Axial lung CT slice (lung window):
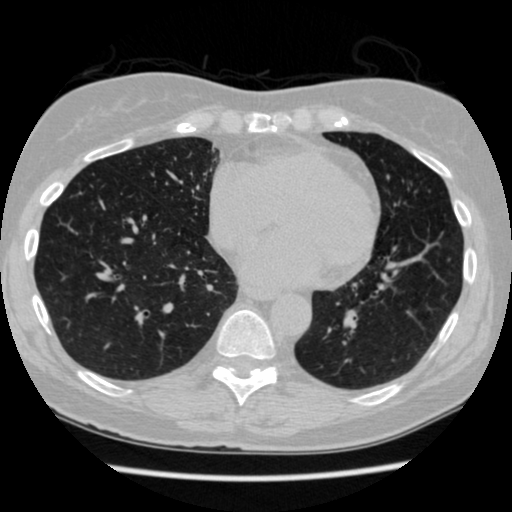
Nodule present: no